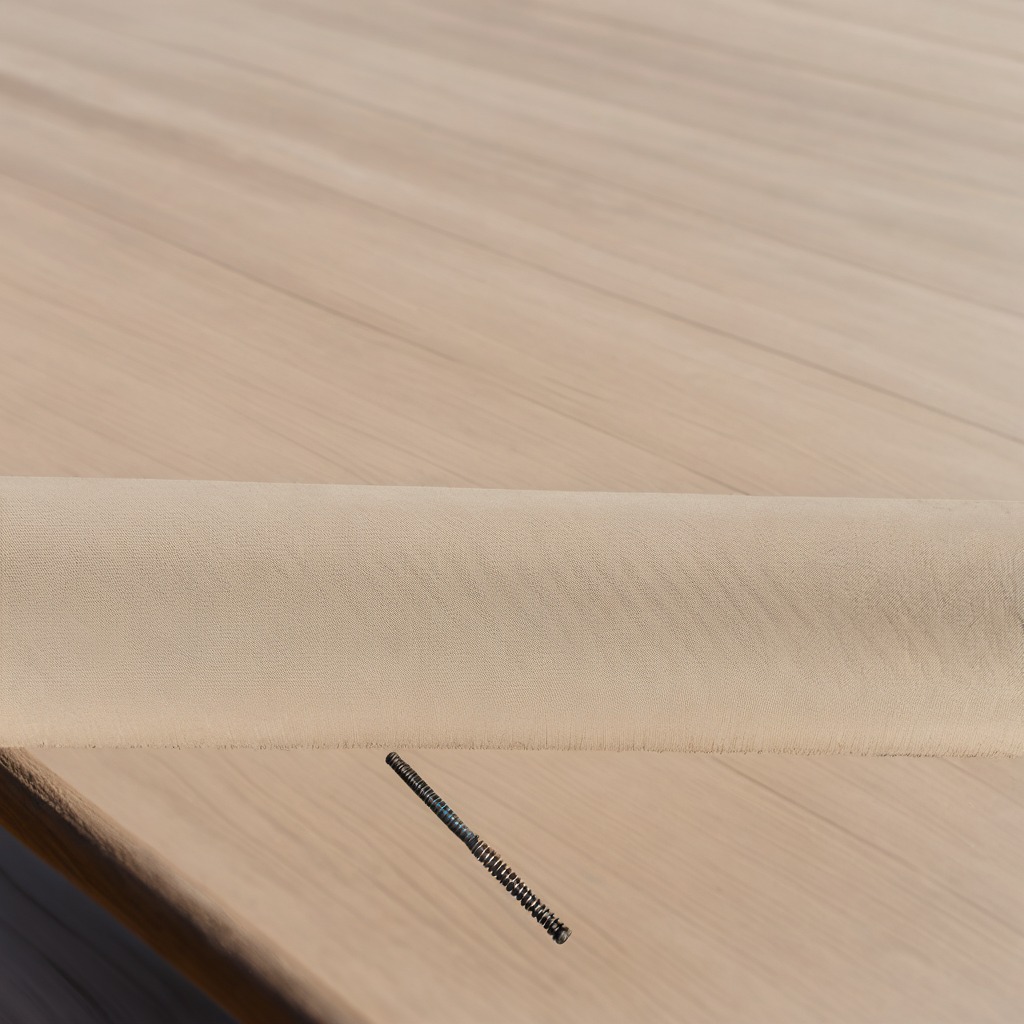
A coiled metal spring lying on a wooden table in an outdoor workshop during daytime bright natural light soft shadows worn but beneath the cloth